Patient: sex M, age 47
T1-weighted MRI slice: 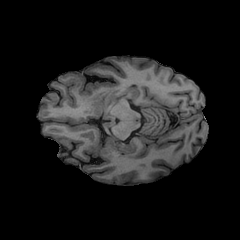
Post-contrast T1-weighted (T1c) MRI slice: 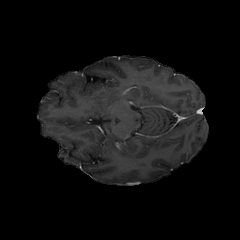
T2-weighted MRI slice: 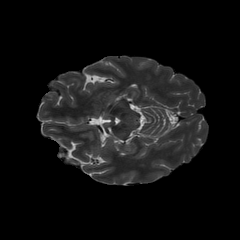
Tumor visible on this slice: no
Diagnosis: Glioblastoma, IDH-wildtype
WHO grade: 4